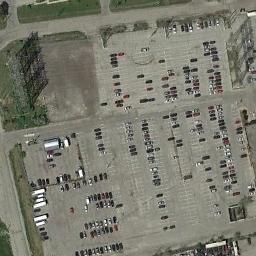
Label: parking_lot